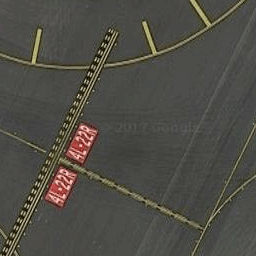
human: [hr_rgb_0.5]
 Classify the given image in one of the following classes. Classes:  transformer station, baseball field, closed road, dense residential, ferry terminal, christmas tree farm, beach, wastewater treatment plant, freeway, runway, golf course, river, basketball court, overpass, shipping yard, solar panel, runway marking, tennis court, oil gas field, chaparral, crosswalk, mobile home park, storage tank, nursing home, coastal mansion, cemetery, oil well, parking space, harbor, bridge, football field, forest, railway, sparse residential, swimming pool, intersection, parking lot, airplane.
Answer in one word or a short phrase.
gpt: runway marking